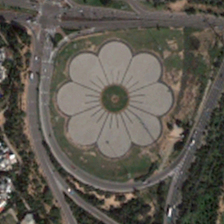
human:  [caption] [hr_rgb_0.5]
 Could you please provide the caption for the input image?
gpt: many green trees are around a circle square .

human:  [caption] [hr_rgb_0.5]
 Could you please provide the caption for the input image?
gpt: many green trees are around a circle square .

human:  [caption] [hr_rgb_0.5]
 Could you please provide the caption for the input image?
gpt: many green trees are around a circle square .

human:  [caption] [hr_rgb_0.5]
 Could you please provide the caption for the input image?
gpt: many green trees are around a circle square .

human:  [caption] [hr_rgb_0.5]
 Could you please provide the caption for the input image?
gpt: many green trees are around a circle square .